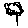
Label: flower